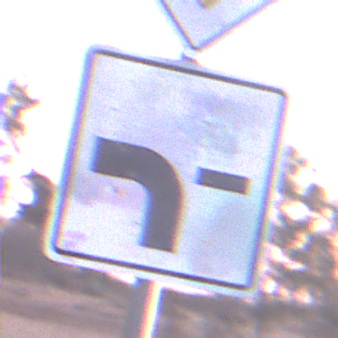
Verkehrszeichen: VerlaufVorfahrtsstrasse6
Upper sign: Vorfahrtsstrasse
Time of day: SunriseSunset
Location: Outdoor (Nature)
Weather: Clear
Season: NotSpecified
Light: Natural